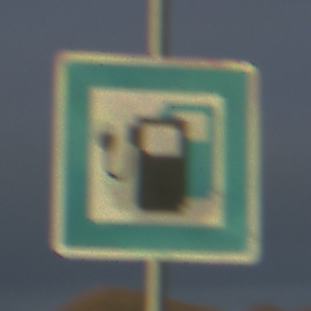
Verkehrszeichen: LadestationFuerElektrofahrzeuge
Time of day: SunriseSunset
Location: Outdoor (Nature)
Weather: PartlyCloudy
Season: NotSpecified
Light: Natural